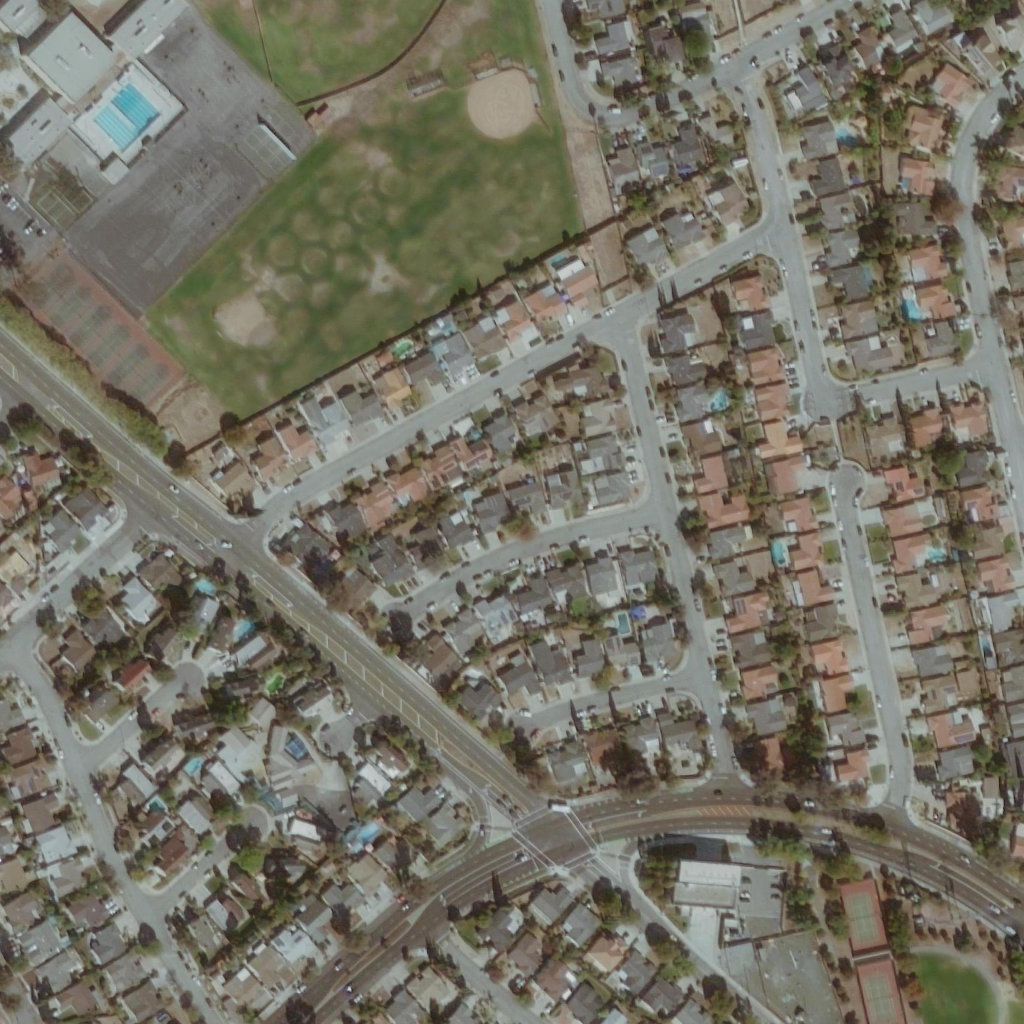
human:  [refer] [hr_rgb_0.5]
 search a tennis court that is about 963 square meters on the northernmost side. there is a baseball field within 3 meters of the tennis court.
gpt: <box>[[22, 9, 31, 18, 0]]</box>